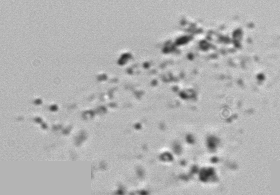
Label: Phaeocystis_debris